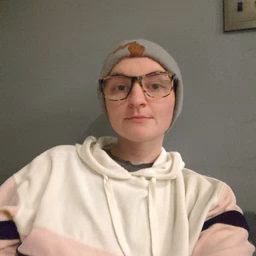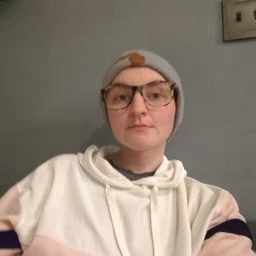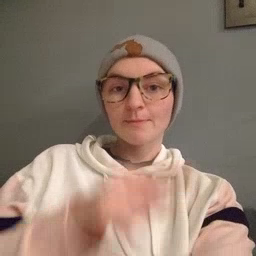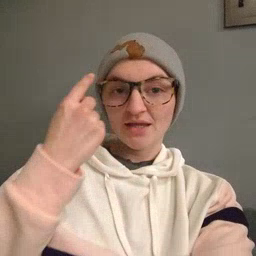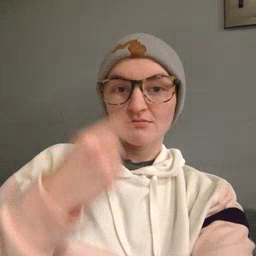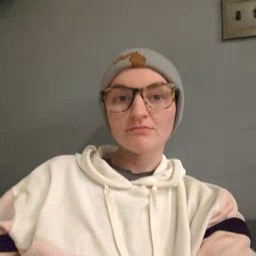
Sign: black